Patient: sex F, age 33
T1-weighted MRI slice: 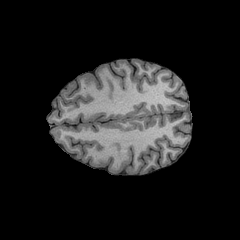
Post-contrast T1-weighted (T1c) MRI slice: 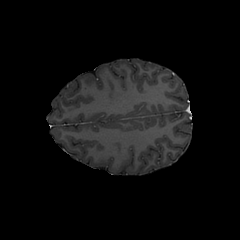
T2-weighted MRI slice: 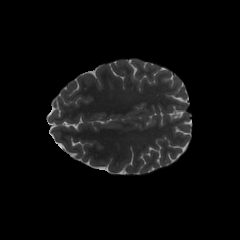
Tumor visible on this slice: no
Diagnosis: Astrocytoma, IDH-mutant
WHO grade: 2